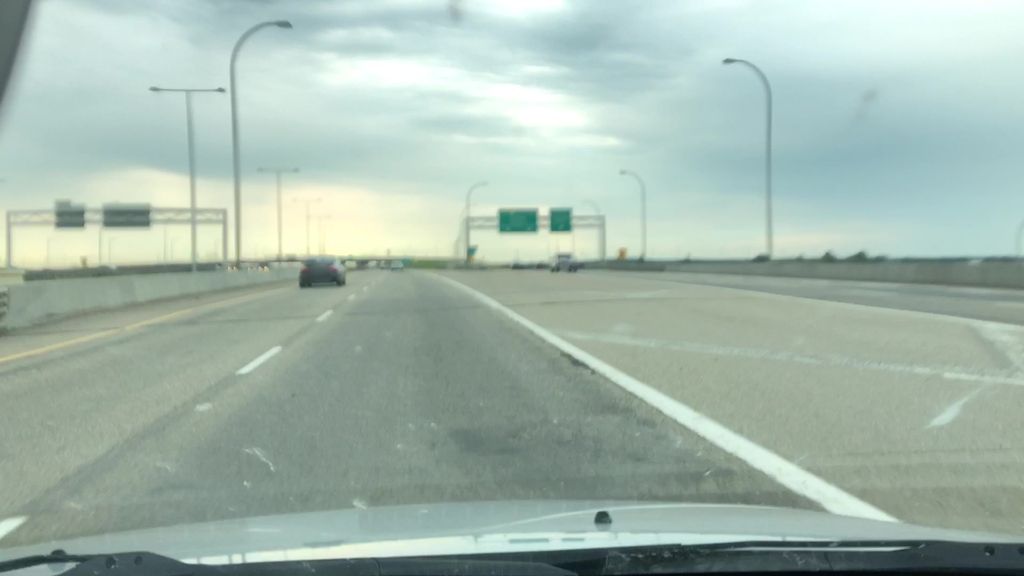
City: edmonton